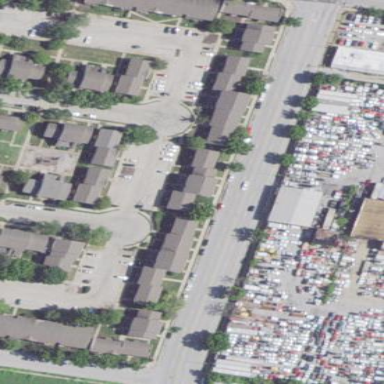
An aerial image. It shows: Industrial area designated as scrap yard.